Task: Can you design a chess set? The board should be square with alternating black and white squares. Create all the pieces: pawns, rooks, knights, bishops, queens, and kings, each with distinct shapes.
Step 2977:
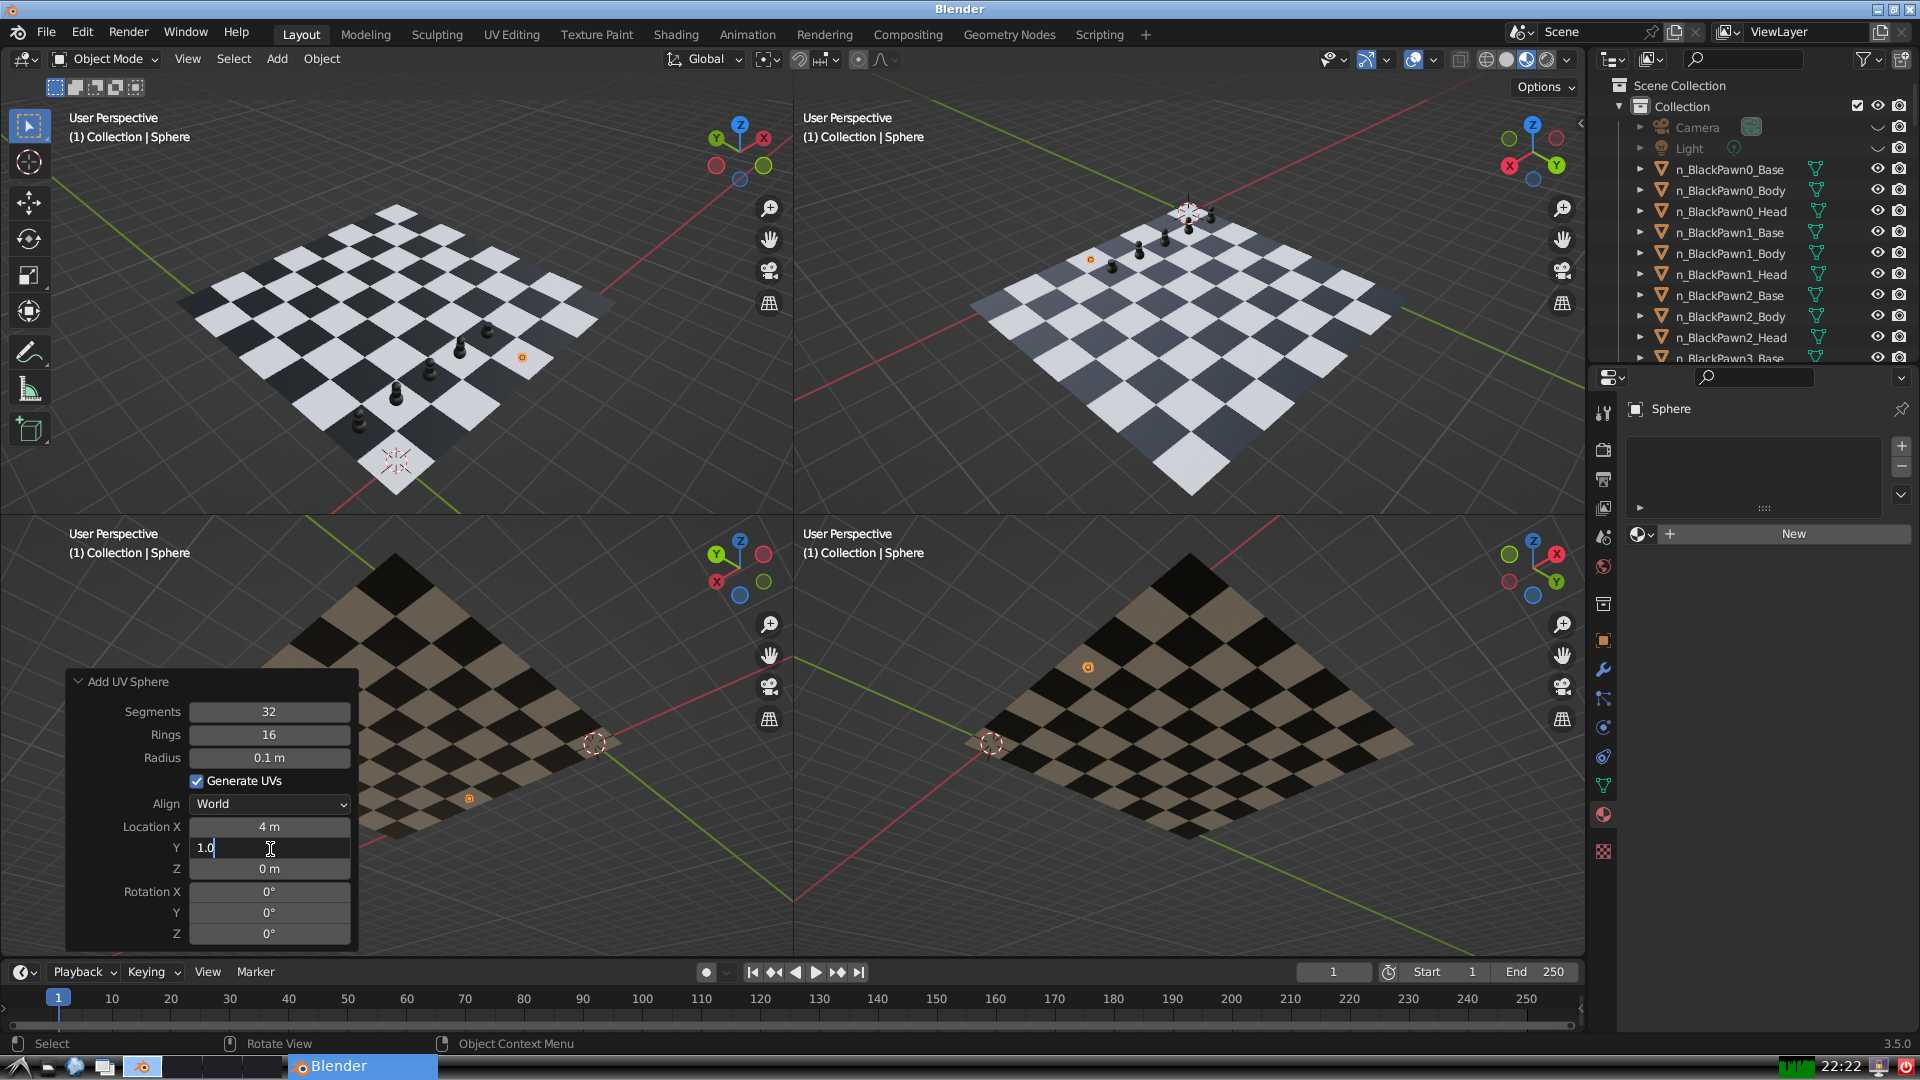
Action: {"key_press": ['Return']}